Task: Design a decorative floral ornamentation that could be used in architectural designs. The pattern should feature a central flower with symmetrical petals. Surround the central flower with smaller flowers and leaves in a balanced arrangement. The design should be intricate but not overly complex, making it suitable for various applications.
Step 1743:
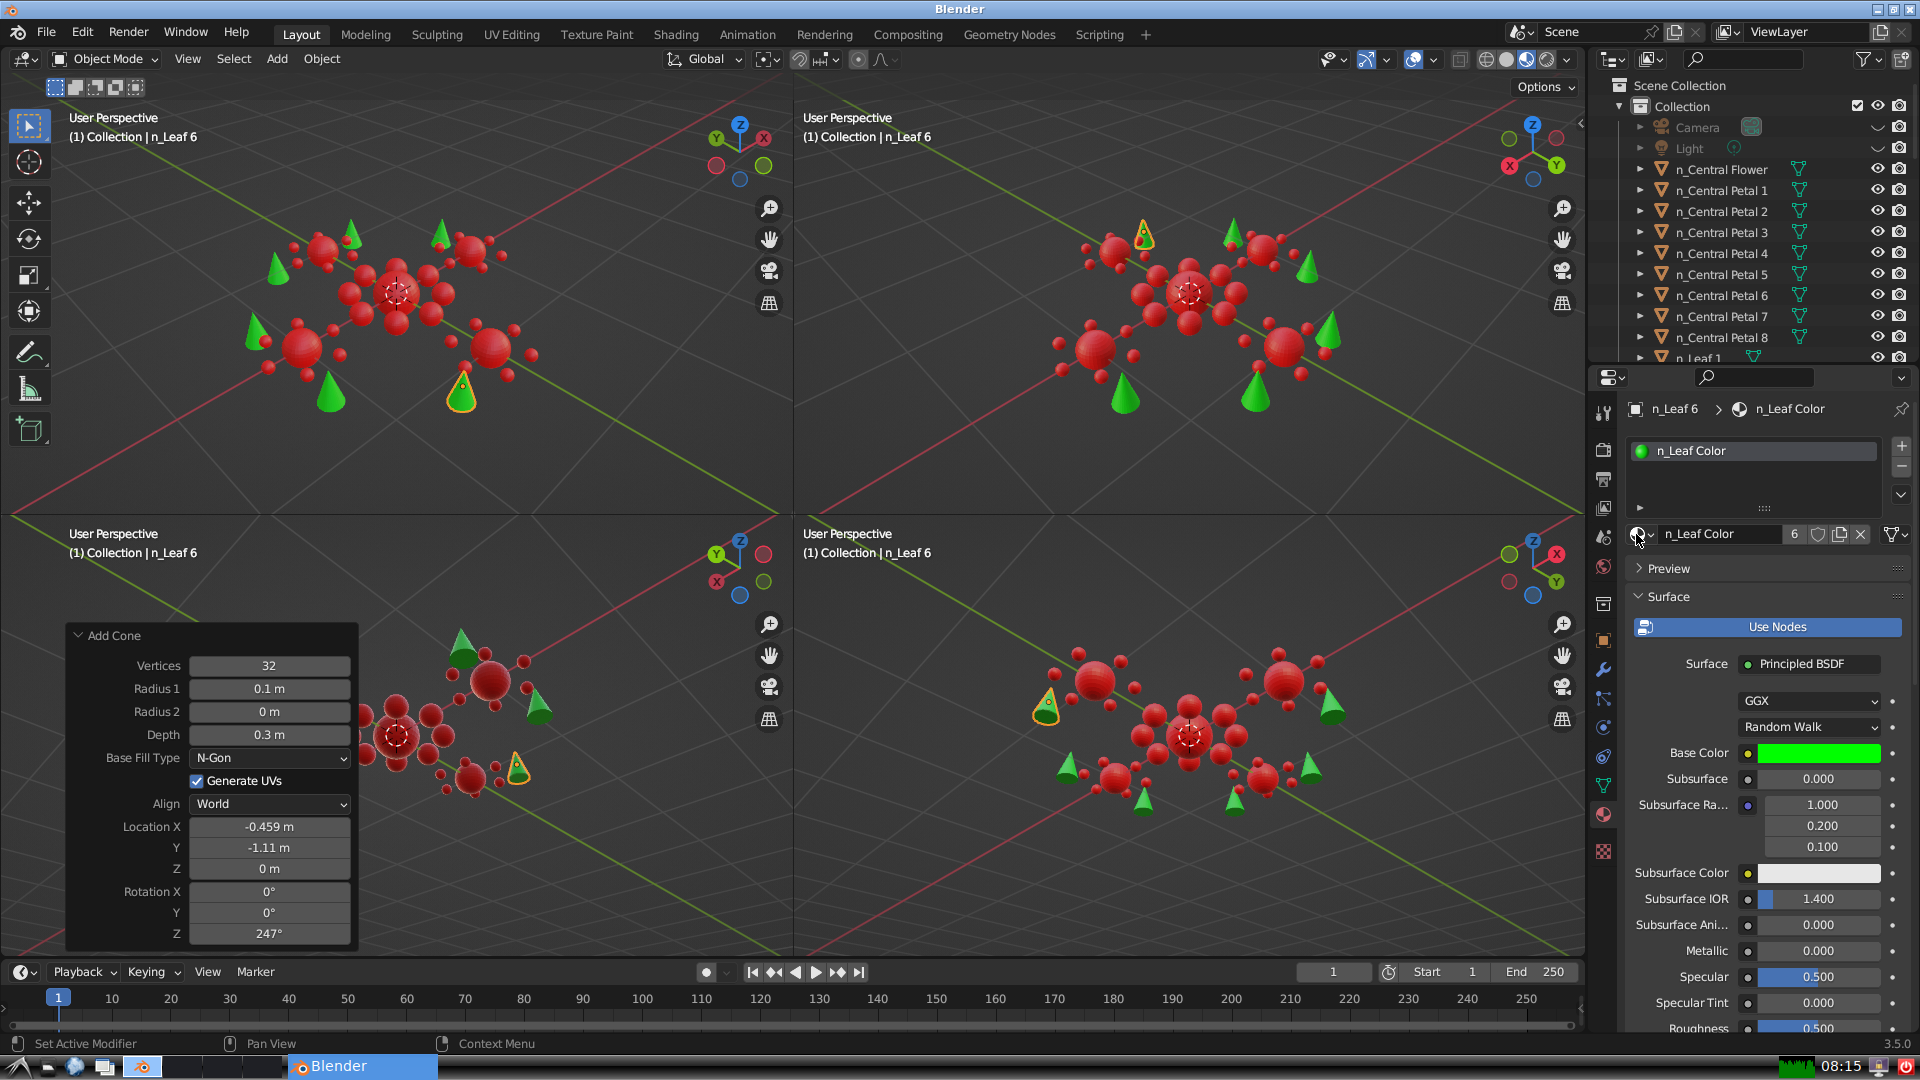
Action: {"mouse_move": [278, 58]}